Question: Okay so I have a gridview as the following html shows:
'''
<asp:GridView ID="gridDetaljiNarudzbe" AutoGenerateColumns="false" AllowPaging="true" PageSize="10" runat="server" OnRowCommand="gridDetaljiNarudzbe_RowCommand" OnPageIndexChanging="gridDetaljiNarudzbe_PageIndexChanging" OnRowDataBound="gridDetaljiNarudzbe_RowDataBound">
<Columns>
<asp:BoundField DataField="Naziv" HeaderText="Naziv" />
<asp:BoundField DataField="Sifra" HeaderText="Sifra" />
<asp:BoundField DataField="Cijena" HeaderText="Cijena" />
<asp:BoundField DataField="Kolicina" HeaderText="Kolicina" />
<asp:TemplateField HeaderText="Ocjena">
<ItemTemplate>
<asp:DropDownList ID="DropDownList1" runat="server"></asp:DropDownList>
</ItemTemplate>
</asp:TemplateField>
<asp:TemplateField>
<ItemTemplate>
<asp:LinkButton ID="btnOcijeni" title="Ocijeni proizvod" CommandName="OcijeniCommand" CommandArgument='<%# Eval("ProizvodID") %>' runat="server"><img src="../images/ocijeni.png" /></asp:LinkButton>
</ItemTemplate>
</asp:TemplateField>
</Columns>
</asp:GridView>
'''
For filling out the dropdown list for each record in DB I have used the following code (RowDataBound event):
'''
if (e.Row.RowType == DataControlRowType.DataRow)
{
DropDownList drop = e.Row.FindControl("DropDownList1") as DropDownList;
drop.Items.Add(new ListItem(""));
drop.Items.Add(new ListItem("1"));
drop.Items.Add(new ListItem("2"));
drop.Items.Add(new ListItem("3"));
drop.Items.Add(new ListItem("4"));
drop.Items.Add(new ListItem("5"));
}
'''
For selecting a value from the dropdown list in each row:
'''
foreach (GridViewRow gr in gridDetaljiNarudzbe.Rows)
{
DropDownList drop = gr.FindControl("DropDownList1") as DropDownList;
// now selecting a value from dropdownlist
int selectednumber = Convert.ToInt32(drop.Text);
}
'''
Now my problem is, lets say we have two records in the grid, and I would like to pick up the value from the second dropdown list in 2nd row (lets suppose I did that). And when I press the button of the first record in first row, that value which I have picked up from 2nd dropdown list is now inserted into the DB as if I selected something from the first drop list.
Also I would like to know if its possible after that something has been picked up in drop list and inserted into the DB, to disable now that dropdownlist and turn into static text which would show just 5 instead of the dropdownlist?
Can someone help me out with this please? I've tried everything but I haven't succeeded yet. :/
EDIT:
When I select something from the second grid(2nd dropdownlist as u can see the picture) and when I press the button to grade the first product, I get the grade from the 2nd dropdown list which I have selected. Is it any more clear now?

Thanks!
Edit here is the code for yogi:
'''
List<hsp_Proizvodi_SprijeciDvaPutaOcijeniti_Result> lista = ServisnaKlasa.SprijeciDvostrukoOcjenjivanje(ProizvodID, Sesija.kupac.KupacID);
foreach (GridViewRow gr in gridDetaljiNarudzbe.Rows)
{
if (lista.Count == 0)
{
DropDownList drop = gr.FindControl("DropDownList1") as DropDownList;
if (drop.SelectedIndex != 0)
{
Ocjene o = new Ocjene();
o.KupacID = Sesija.kupac.KupacID;
o.ProizvodID = ProizvodID;
o.Datum = DateTime.Now.ToString("dd/MM/yyyy HH:mm:ss", System.Globalization.CultureInfo.InvariantCulture);
o.Ocjena = Convert.ToInt32(drop.Text);
ServisnaKlasa.OcjenjivanjeProizvoda(o);
string poruka = "Proizvod uspjesno ocijenjen!";
ClientScript.RegisterStartupScript(this.GetType(), "myalert", "alert('" + poruka + "');", true);
drop.SelectedIndex = 0;
}
}
else
{
string poruka = "Ovaj proizvod ste vec ocijenili!";
ClientScript.RegisterStartupScript(this.GetType(), "myalert", "alert('" + poruka + "');", true);
}
}
'''
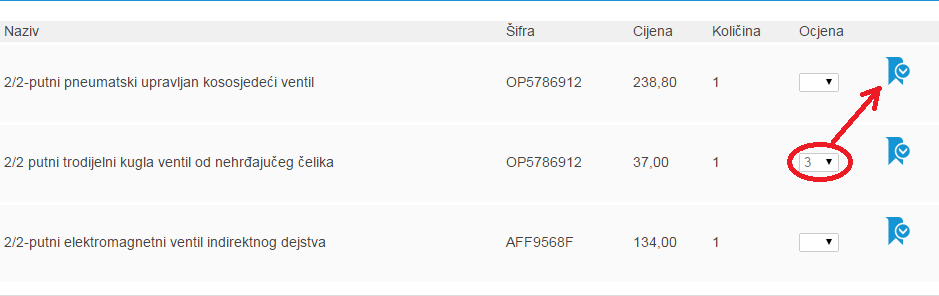
Answer: Follow this approach
1. add gridview's RowCommand event.
2. Give a command argument for your link button.like this <asp:LinkButton ID="btnOcijeni" title="Ocijeni proizvod" CommandName="OcijeniCommand" CommandArgument='<%#Eval("ProizvodID") + ";" +((GridViewRow) Container).RowIndex%>' runat="server"><img src="../images/ocijeni.png" /></asp:LinkButton>
(i just added one more field in command argument for rowindex)
1. now where ever click on the link button the RowCommand event will be called. protected void gridDetaljiNarudzbe_RowCommand(object sender, GridViewCommandEventArgs e) { if (e.CommandName == "OcijeniCommand") { arg = e.CommandArgument.ToString().Split(';'); int index = Convert.ToInt32(arg[1].ToString()); //Finding same row dropdown list //This will give you same row dropdownlist not the below row DropDownList drpdwn1= (DropDownList)gridDetaljiNarudzbe.Rows[index].FindControl("DropDownList1"); //Now for BoundField values GridViewRow row = GridView1.Rows[index]; string NazivText= row.Cells[0].Text;//It will give Naziv's value //same way you can get other field values //And save into db. } }
For converting the drop down to label
1. Add a label below your drop down list and make it Visible=false <ItemTemplate>
<asp:DropDownList ID="DropDownList1" runat="server"></asp:DropDownList>
<asp:Label ID="lbl_ForDrpdwnVal" runat="server" Visible="false"></asp:Label>
2. Now in the same item command event add the below code after inserting values to db. //Access the new label
Label lblfordrpdwn= (Label)gridDetaljiNarudzbe.Rows[index].FindControl("lbl_ForDrpdwnVal");
lblfordrpdwn.Text= drpdwn1.SelectedItem.Text;//Setting value from dropdown to lbel
lblfordrpdwn.Visible=true;//Showing label
drpdwn1.Visible=false;//Hiding the dropdown